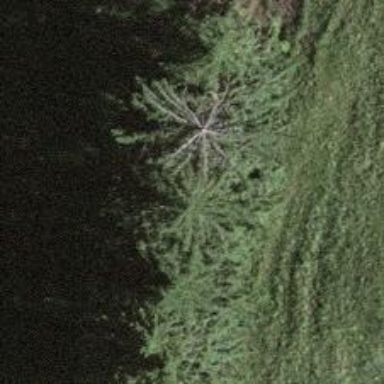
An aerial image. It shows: Single tag "natural: tree."